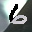
Label: 6